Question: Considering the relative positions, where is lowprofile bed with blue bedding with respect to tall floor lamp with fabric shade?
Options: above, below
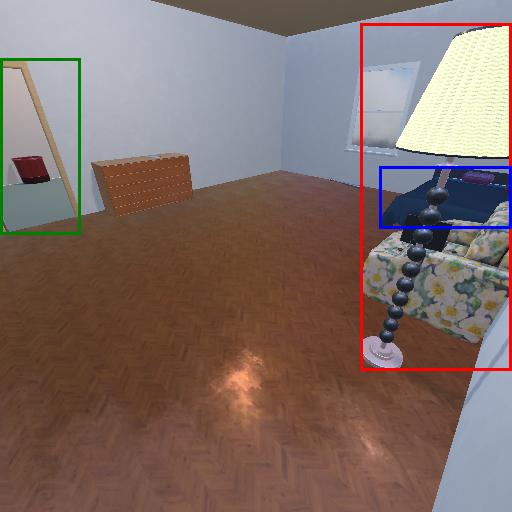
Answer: above